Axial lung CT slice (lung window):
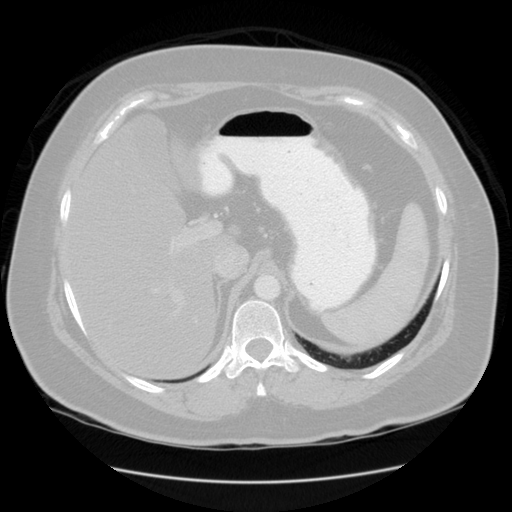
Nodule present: no